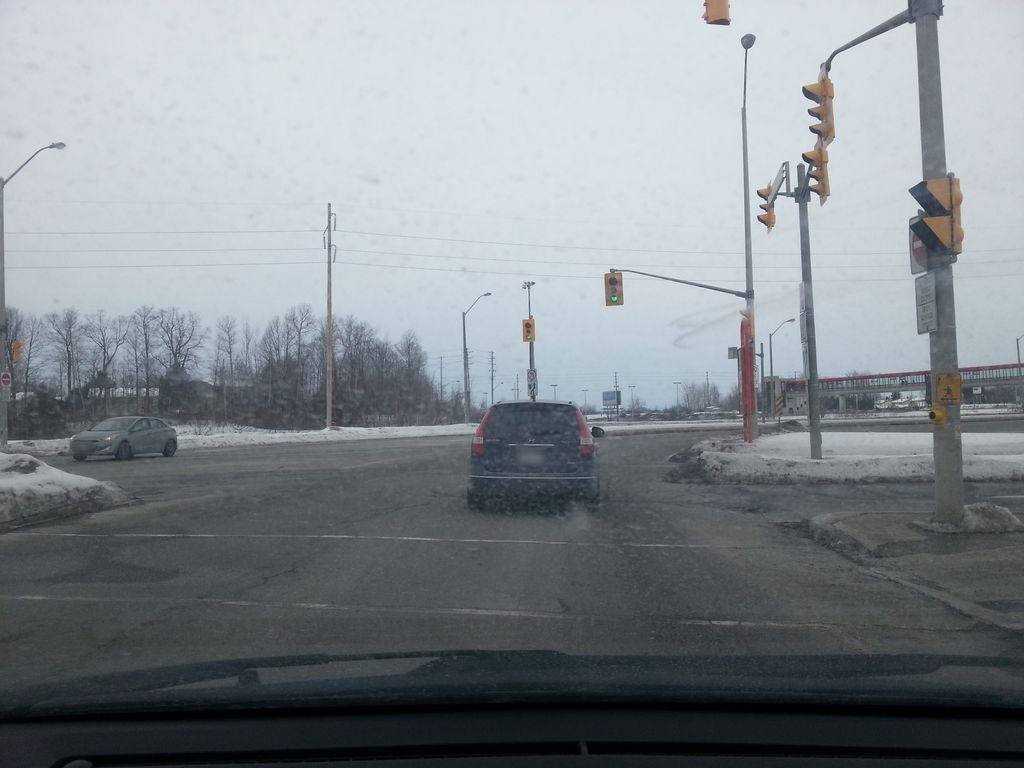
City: ottawa-gatineau